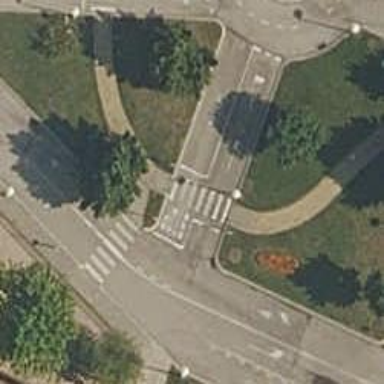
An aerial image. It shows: Zebra crossing on the road.